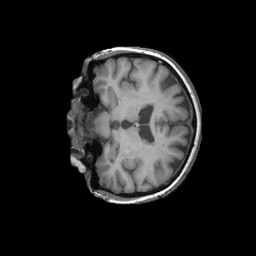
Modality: T1w
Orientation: coronal
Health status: ill
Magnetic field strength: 3 T